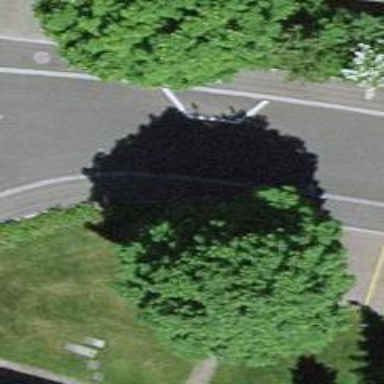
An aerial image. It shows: Traffic calming feature called choker.